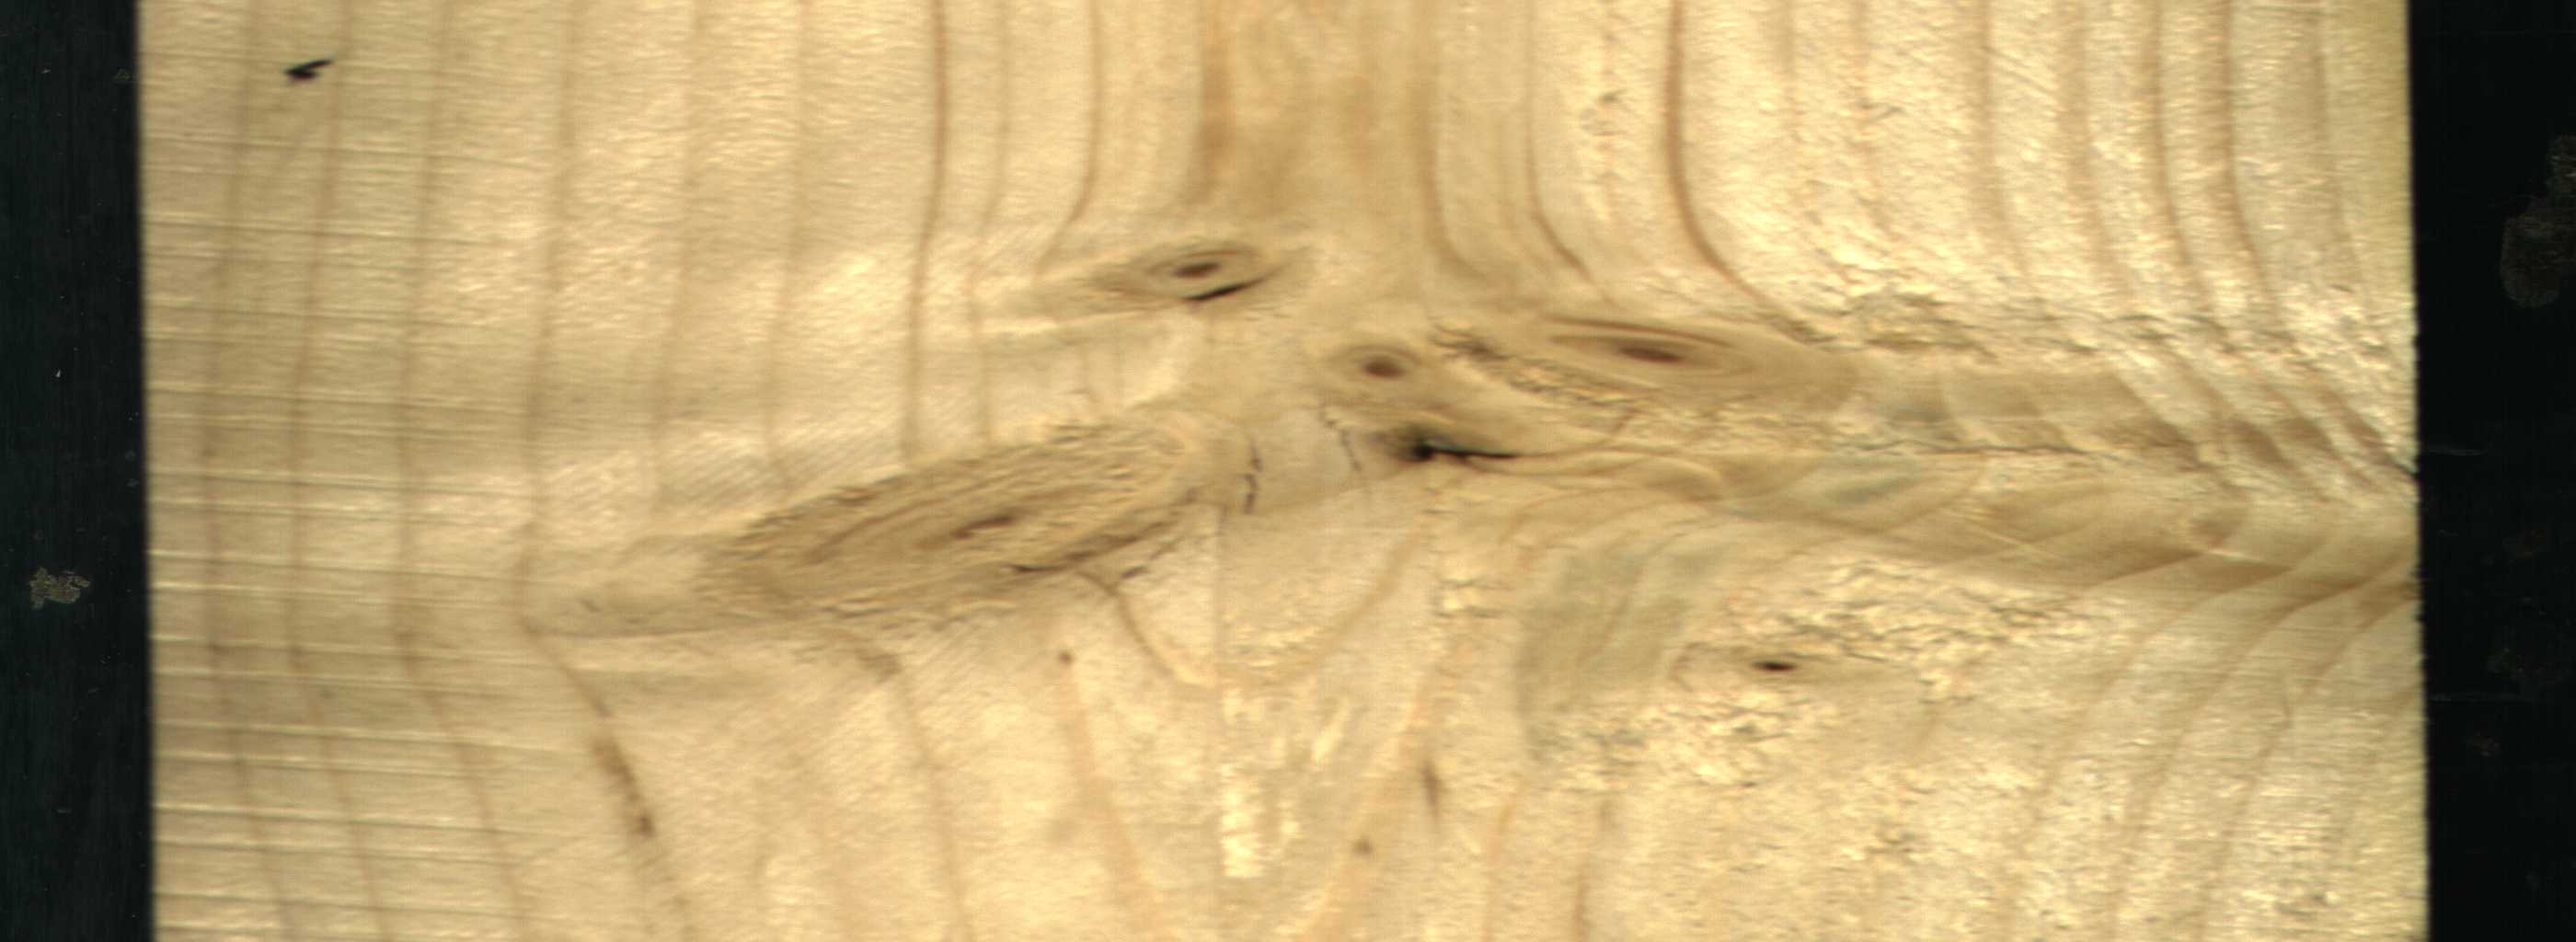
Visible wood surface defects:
Dead_Knot
Live_Knot
Live_Knot
Live_Knot
Live_Knot
Live_Knot